Interaction volume radius: 5 \u00c5
Interaction volume height: 25 \u00c5
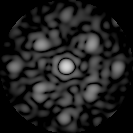
Disorder parameter: 0.4499